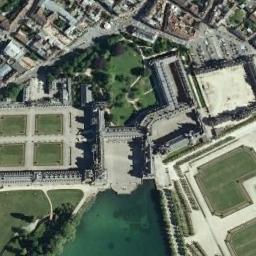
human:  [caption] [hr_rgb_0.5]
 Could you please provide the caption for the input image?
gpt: The palace was built in a forest .

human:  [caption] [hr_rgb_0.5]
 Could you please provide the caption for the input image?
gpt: The palace is on the grass surrounded by buildings .

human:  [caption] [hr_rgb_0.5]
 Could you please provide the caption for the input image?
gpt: The palace has long walls, Some parks and a lake .

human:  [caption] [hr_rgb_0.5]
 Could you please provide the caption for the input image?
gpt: Many trees of different sizes are beside the palace .

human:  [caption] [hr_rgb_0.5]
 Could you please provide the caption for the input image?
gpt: There are some green lawns and a lake beside the palace .